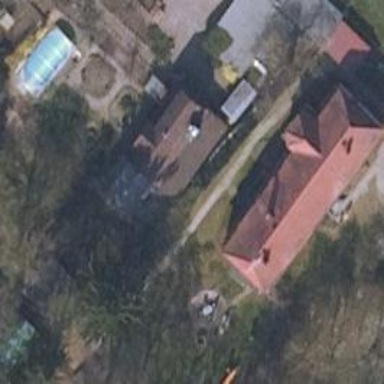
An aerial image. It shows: Simple and straightforward house.